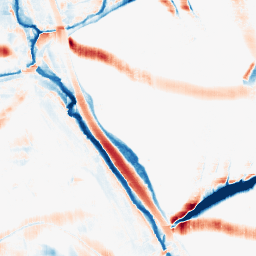
Category: morphological
Decomposition family: morphological_square
Decomposition parameters: operation: average
size: 20
Upsampling method: sinc_hamming
Upsampling parameters: scale: 2
kernel_size: 8
Upsampling scale: 2